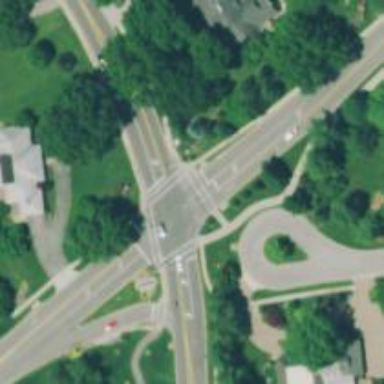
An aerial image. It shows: Solid stop line on the road.